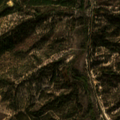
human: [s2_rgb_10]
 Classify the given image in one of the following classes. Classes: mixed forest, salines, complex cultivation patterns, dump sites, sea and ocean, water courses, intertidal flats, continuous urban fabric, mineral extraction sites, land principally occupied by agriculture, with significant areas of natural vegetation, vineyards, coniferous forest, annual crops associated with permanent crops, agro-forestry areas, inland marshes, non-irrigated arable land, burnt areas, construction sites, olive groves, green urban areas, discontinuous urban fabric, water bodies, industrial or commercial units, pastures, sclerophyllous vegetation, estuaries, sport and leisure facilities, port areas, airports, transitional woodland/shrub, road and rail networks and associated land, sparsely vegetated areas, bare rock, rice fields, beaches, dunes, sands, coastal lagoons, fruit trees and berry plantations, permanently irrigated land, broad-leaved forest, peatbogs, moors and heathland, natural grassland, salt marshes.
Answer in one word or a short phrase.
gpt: non-irrigated arable land, olive groves, land principally occupied by agriculture, with significant areas of natural vegetation, broad-leaved forest, mixed forest, transitional woodland/shrub